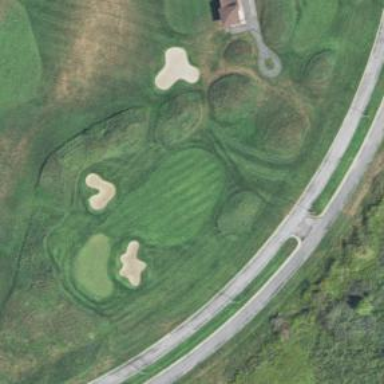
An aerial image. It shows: Well-maintained golf fairway within grassy area designated for the sport of golf.